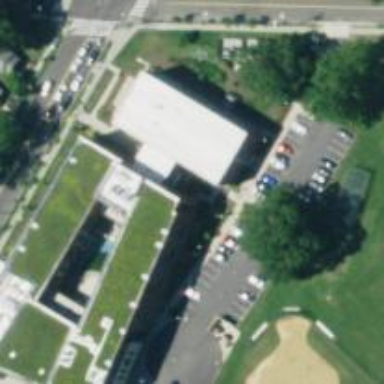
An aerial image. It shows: School.